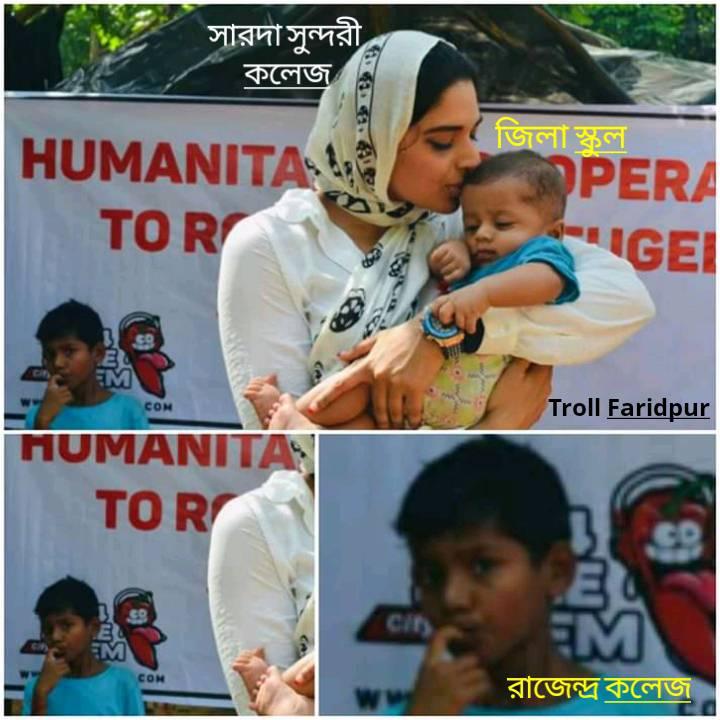
Caption: সারদা সুন্দরী কলেজ     জিলা স্কুল     রাজেন্দ্র কলেজ
Label: non-hate